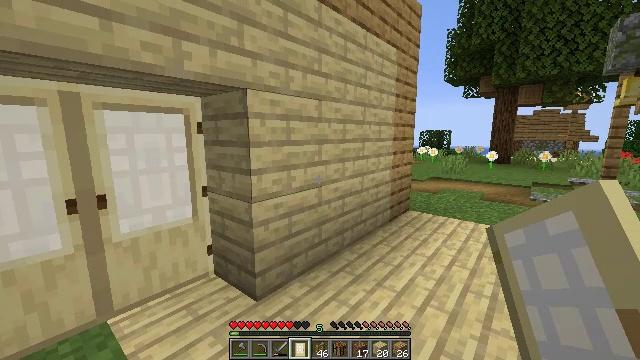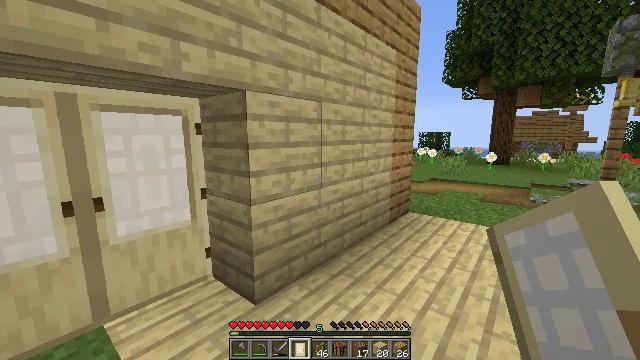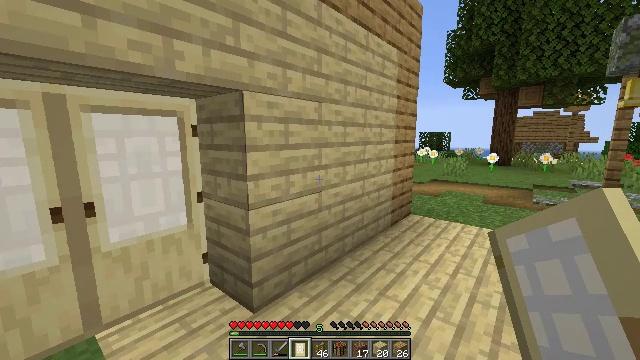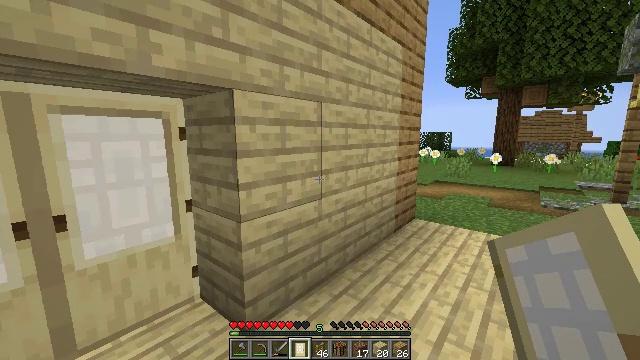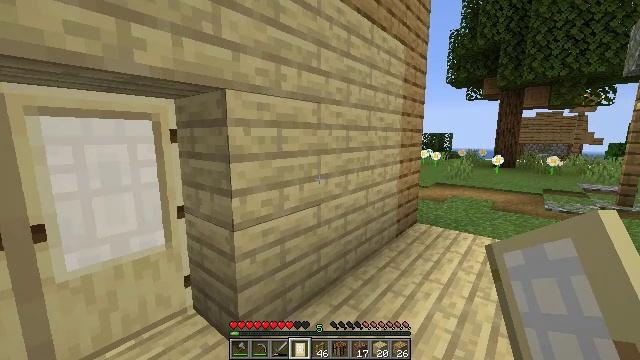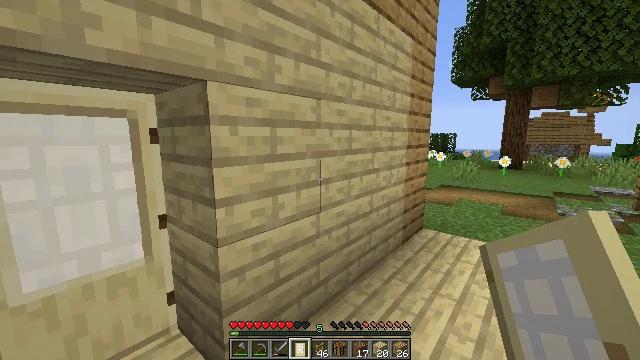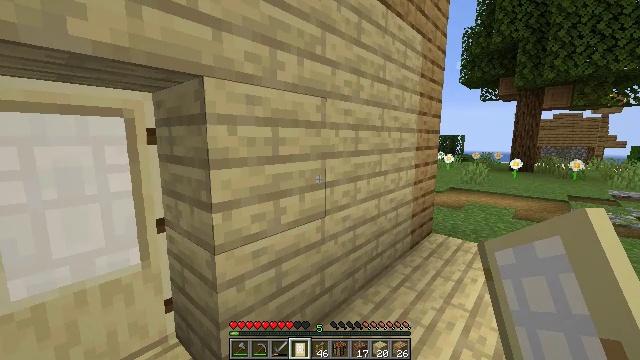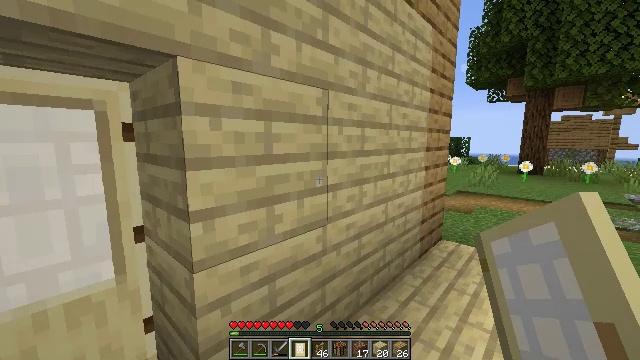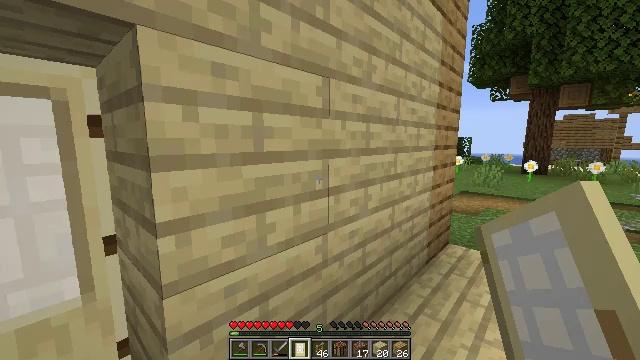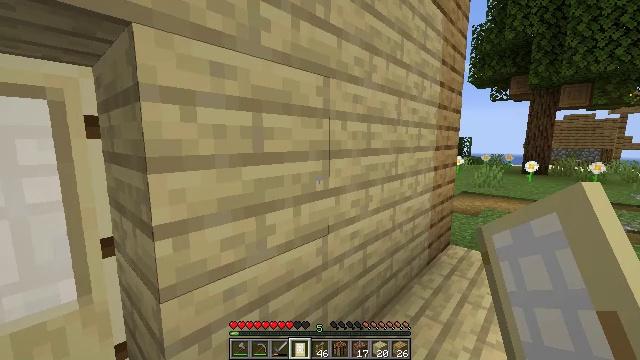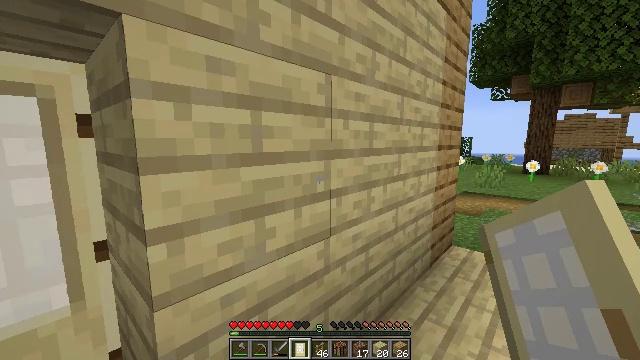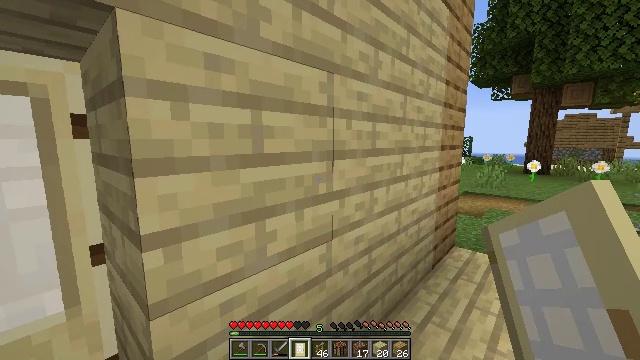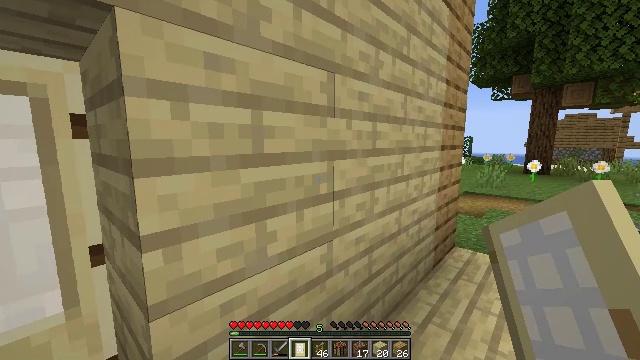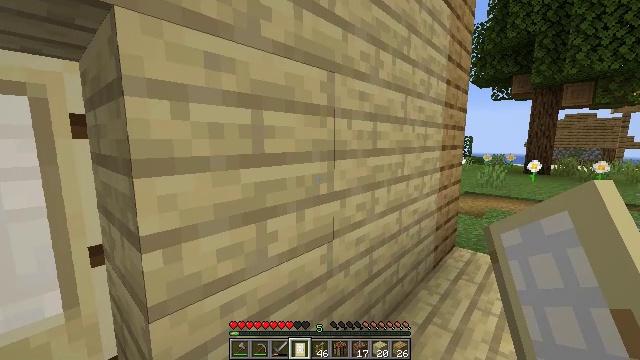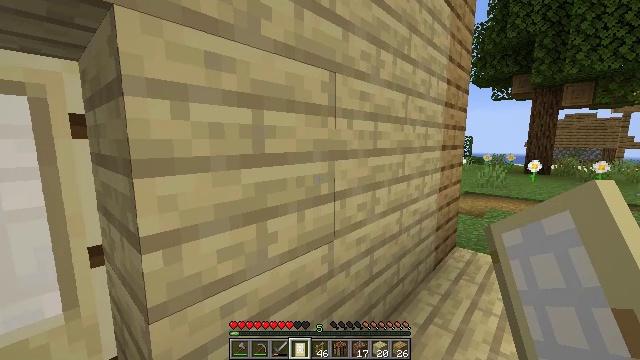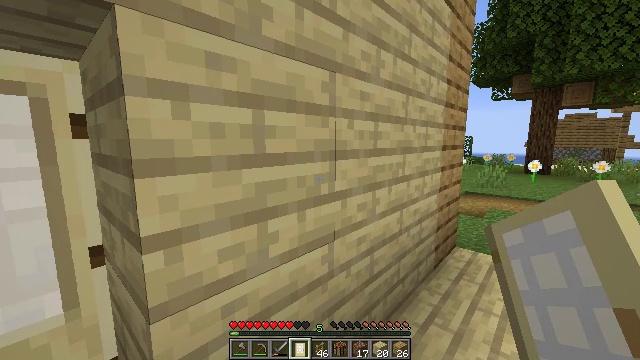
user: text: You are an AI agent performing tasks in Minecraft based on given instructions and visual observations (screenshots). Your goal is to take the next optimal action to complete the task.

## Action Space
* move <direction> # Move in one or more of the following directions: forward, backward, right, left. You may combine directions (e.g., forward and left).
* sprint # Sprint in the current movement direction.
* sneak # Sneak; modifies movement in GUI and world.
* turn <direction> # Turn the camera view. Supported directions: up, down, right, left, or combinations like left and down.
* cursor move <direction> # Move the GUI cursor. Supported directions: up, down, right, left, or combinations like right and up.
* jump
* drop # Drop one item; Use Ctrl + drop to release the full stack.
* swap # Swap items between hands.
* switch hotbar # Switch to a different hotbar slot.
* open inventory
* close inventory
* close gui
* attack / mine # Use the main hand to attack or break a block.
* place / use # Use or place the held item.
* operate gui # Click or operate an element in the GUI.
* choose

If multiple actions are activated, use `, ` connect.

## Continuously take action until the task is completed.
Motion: motion action
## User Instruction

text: Break the existing birch planks.
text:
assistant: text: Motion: move forward
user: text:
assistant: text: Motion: move forward
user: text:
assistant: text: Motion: move forward
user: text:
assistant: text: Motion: move forward
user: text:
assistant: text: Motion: move forward
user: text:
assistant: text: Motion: move forward, turn left
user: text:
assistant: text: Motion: move forward
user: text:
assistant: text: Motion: no_op
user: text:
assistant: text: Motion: no_op
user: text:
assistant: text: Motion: no_op
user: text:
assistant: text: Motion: no_op
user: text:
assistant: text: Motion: no_op
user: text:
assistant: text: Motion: no_op
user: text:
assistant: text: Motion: no_op
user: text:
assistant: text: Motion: no_op
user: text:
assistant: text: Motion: no_op
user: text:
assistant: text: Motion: no_op
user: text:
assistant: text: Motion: turn left
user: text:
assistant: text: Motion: no_op
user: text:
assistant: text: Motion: no_op
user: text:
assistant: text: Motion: no_op
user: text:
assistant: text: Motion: no_op
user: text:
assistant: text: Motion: no_op
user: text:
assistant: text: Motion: no_op
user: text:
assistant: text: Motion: no_op
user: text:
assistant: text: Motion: no_op
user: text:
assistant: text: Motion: no_op
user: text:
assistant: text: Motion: no_op
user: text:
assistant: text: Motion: no_op
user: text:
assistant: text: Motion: no_op